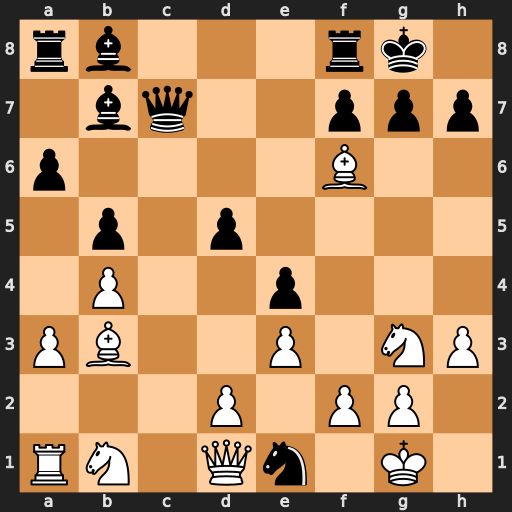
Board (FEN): rb3rk1/1bq2ppp/p4B2/1p1p4/1P2p3/PB2P1NP/3P1PP1/RN1Qn1K1
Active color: w
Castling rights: -
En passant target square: -
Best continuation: Qg4 Nf3+ gxf3